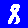
Digit: 8